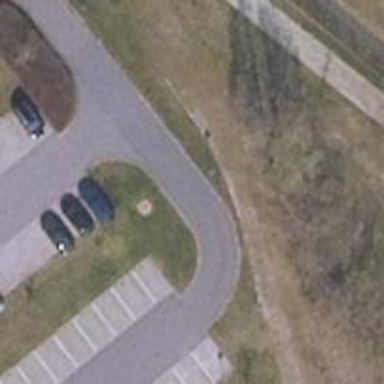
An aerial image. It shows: Paved parking aisle serving as service road.